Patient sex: F
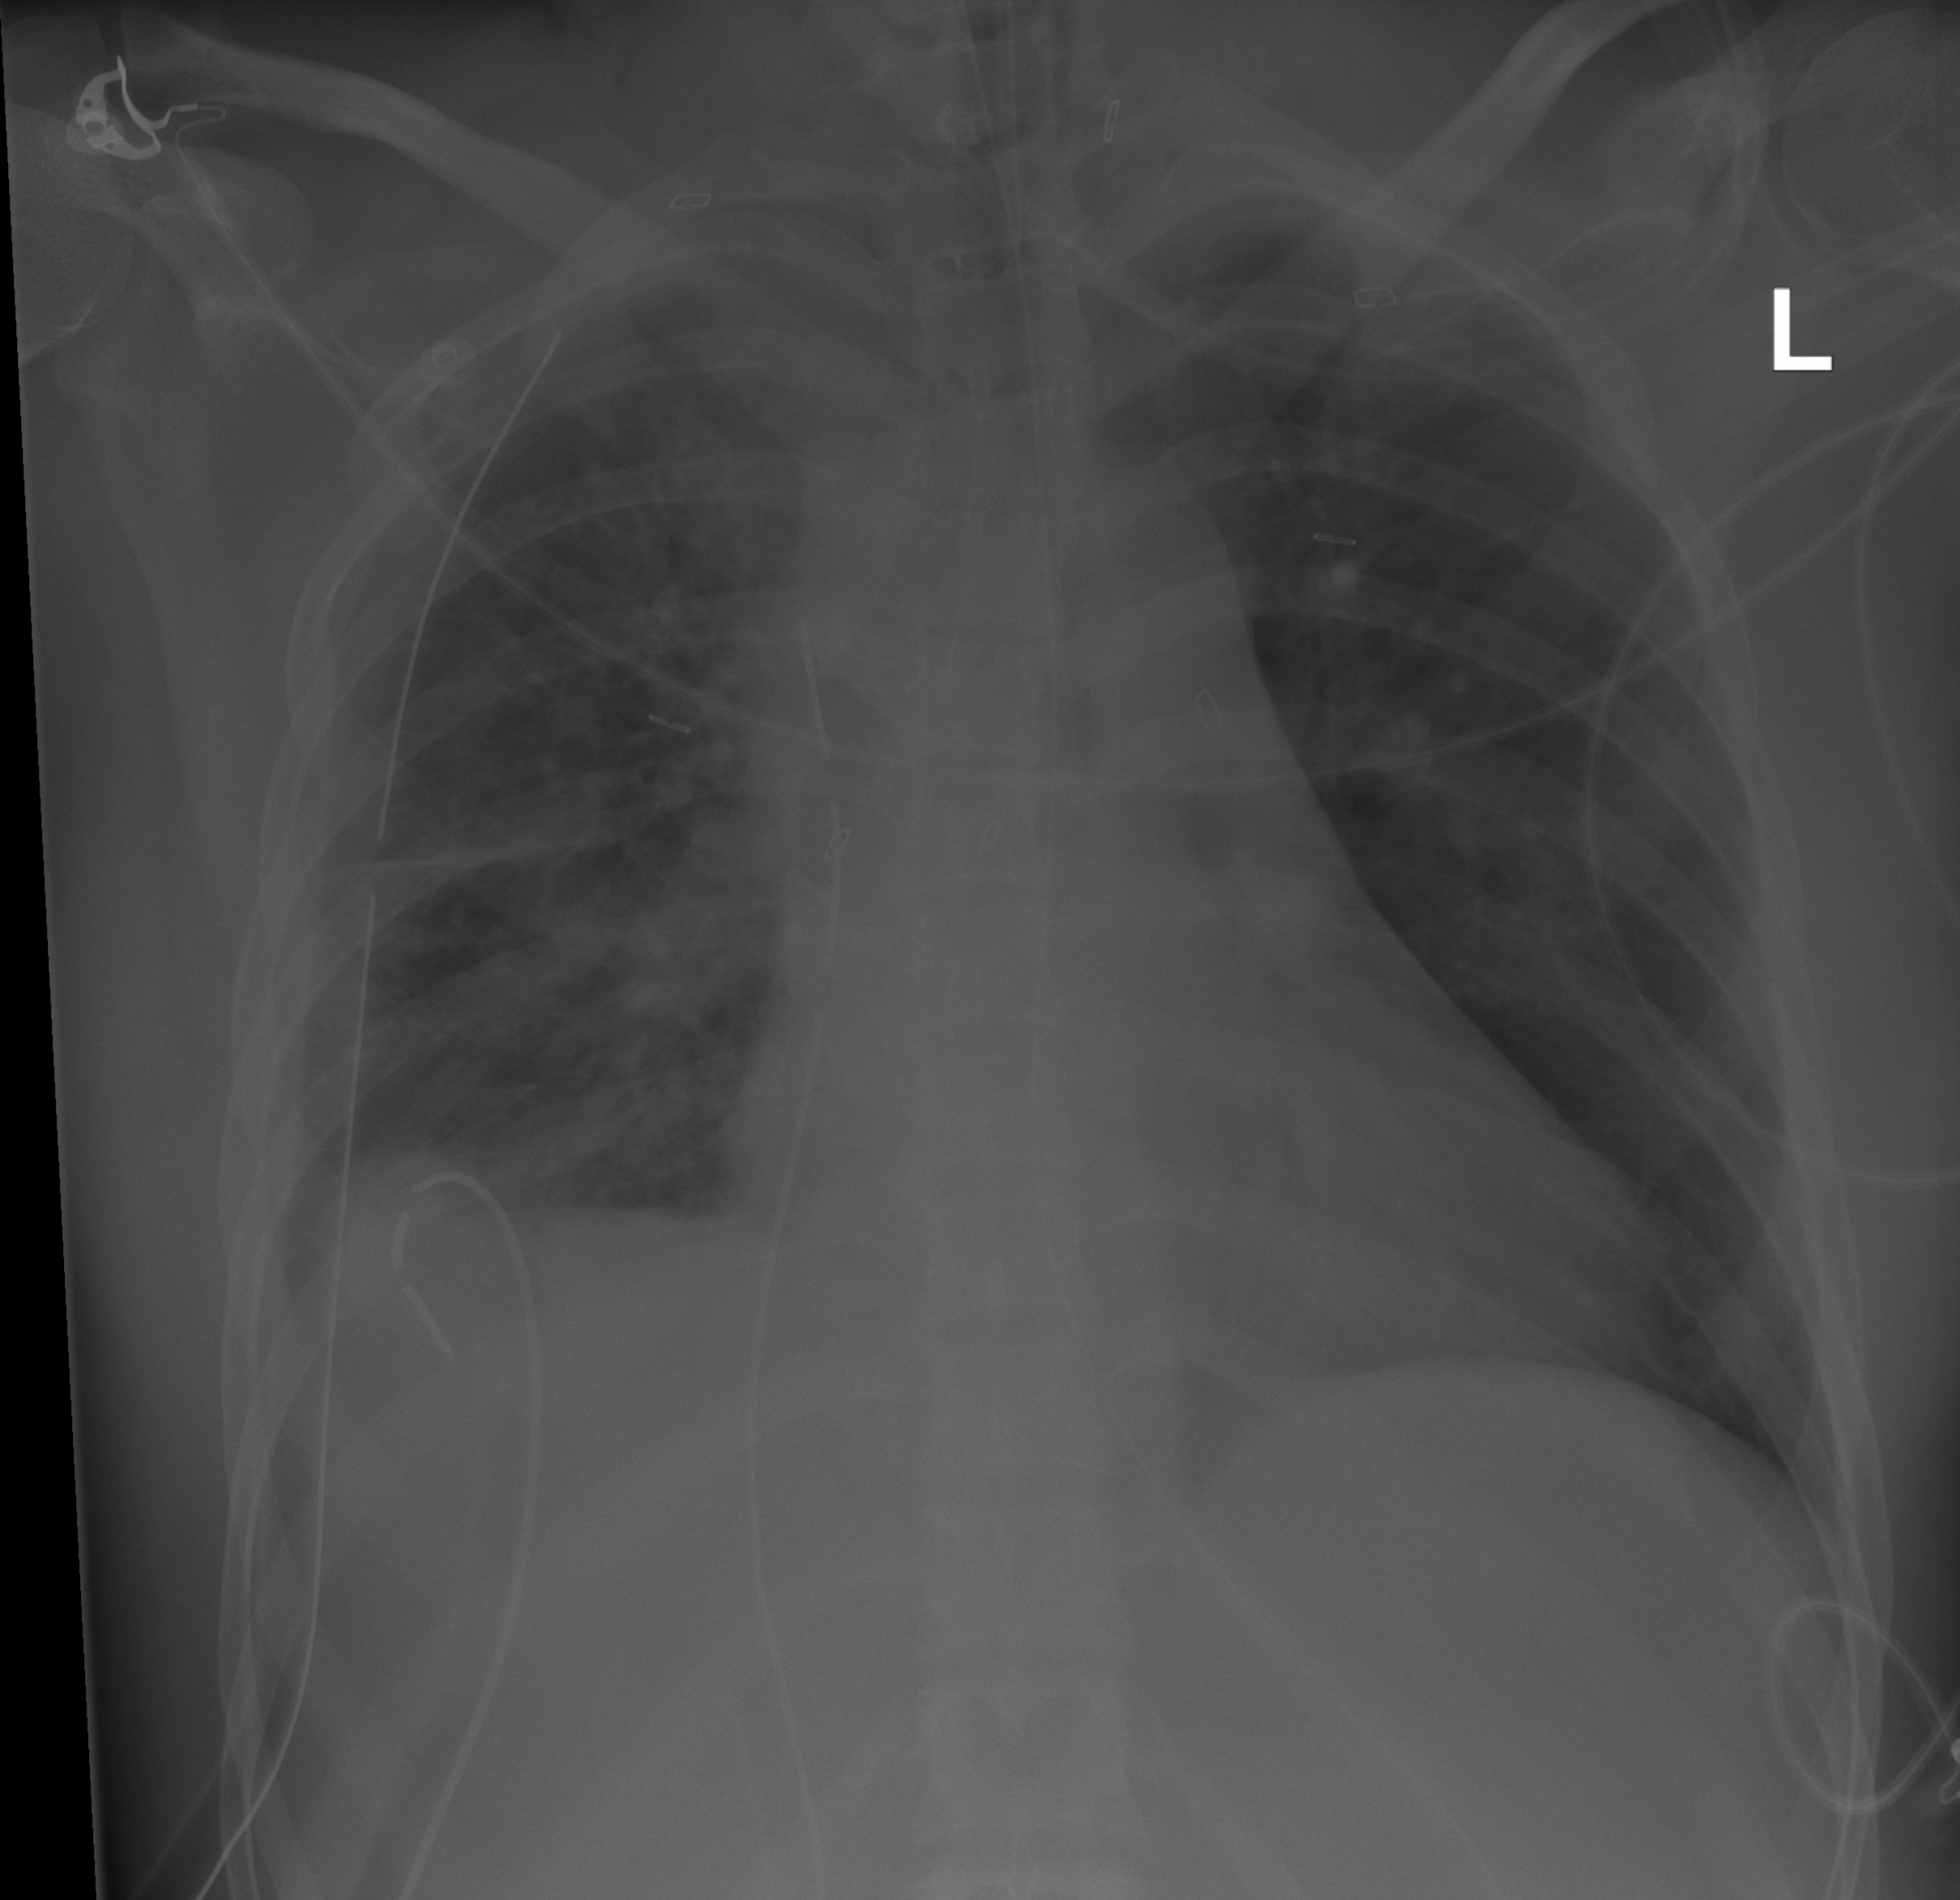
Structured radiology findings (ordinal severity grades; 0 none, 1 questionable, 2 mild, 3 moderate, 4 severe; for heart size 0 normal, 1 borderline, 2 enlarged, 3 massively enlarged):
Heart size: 0
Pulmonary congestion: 0
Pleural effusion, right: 2
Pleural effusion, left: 0
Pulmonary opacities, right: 2
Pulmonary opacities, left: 0
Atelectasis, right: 2
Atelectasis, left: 0